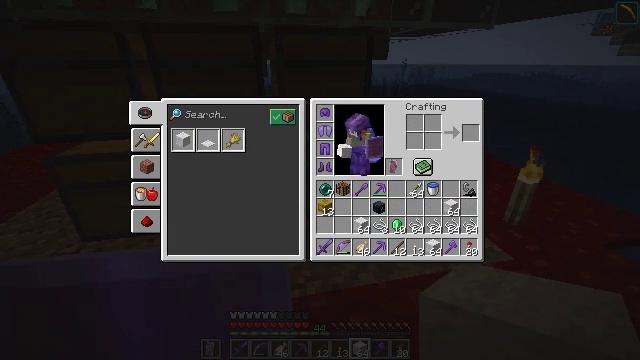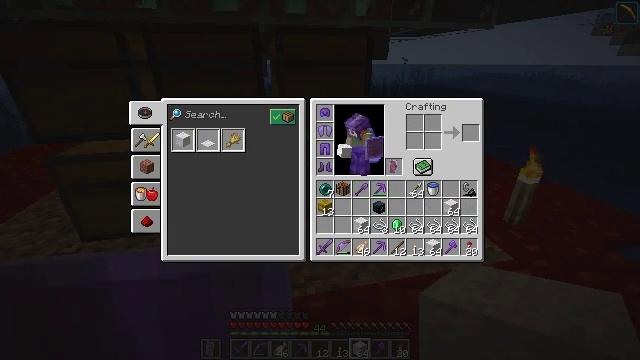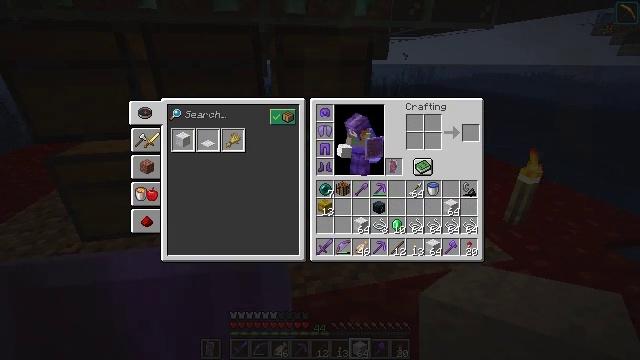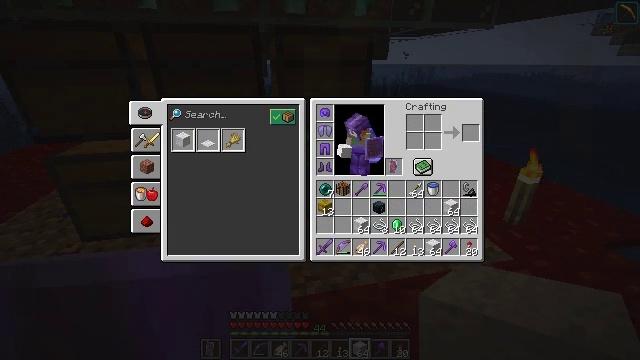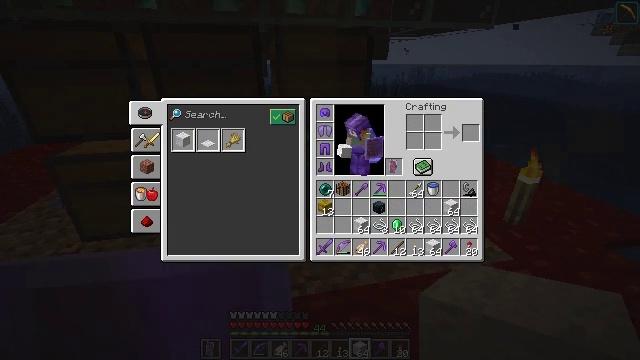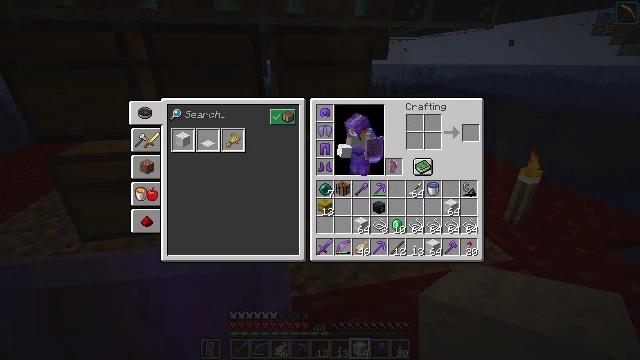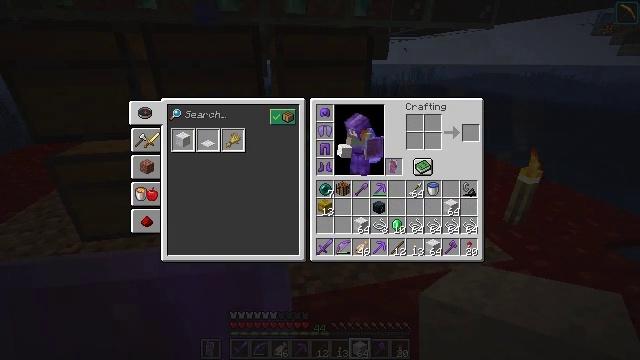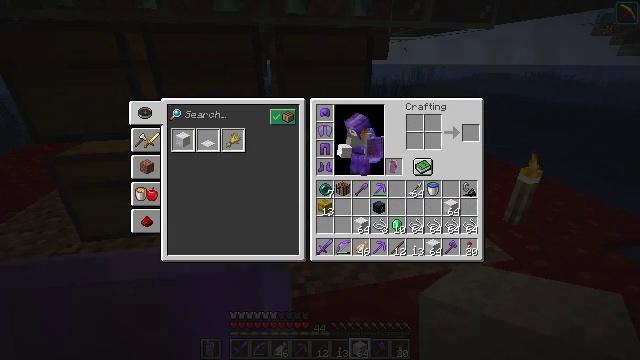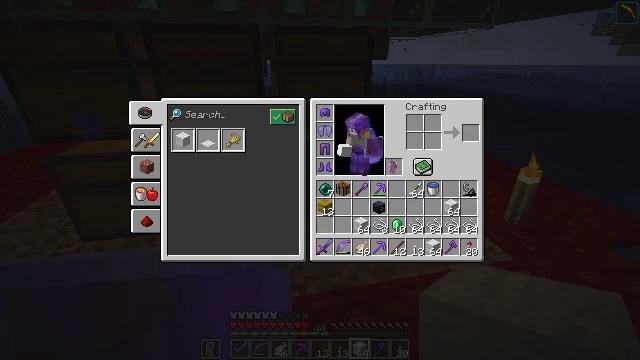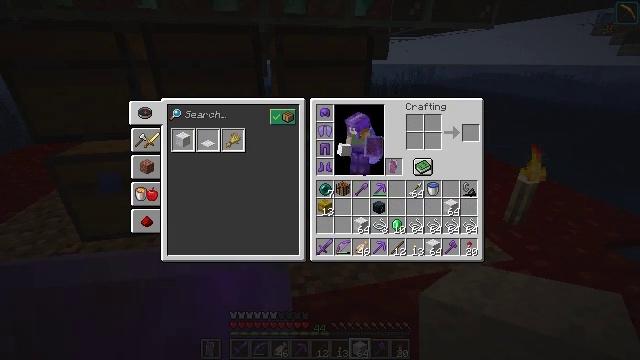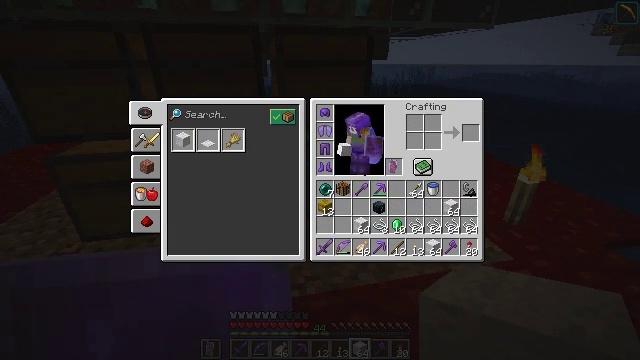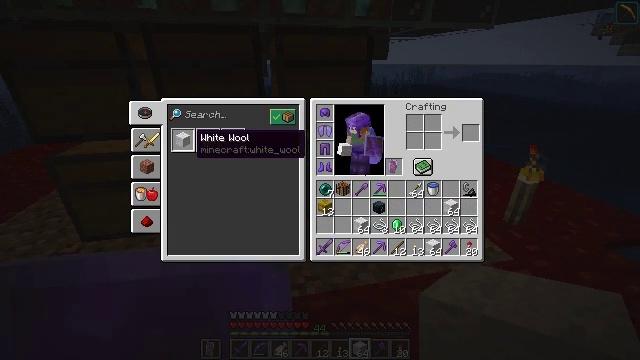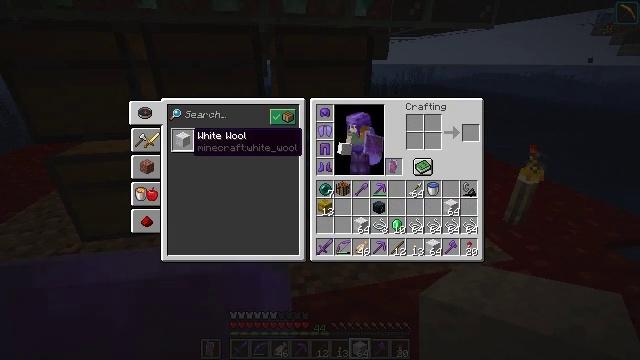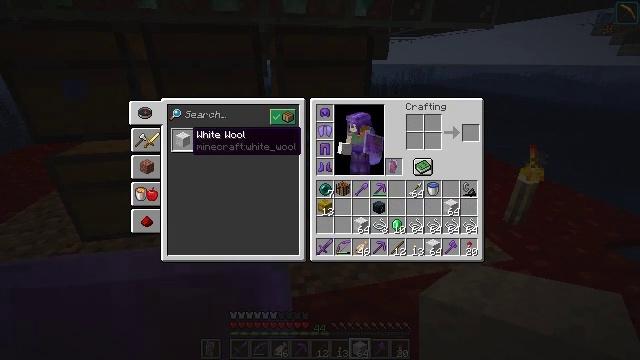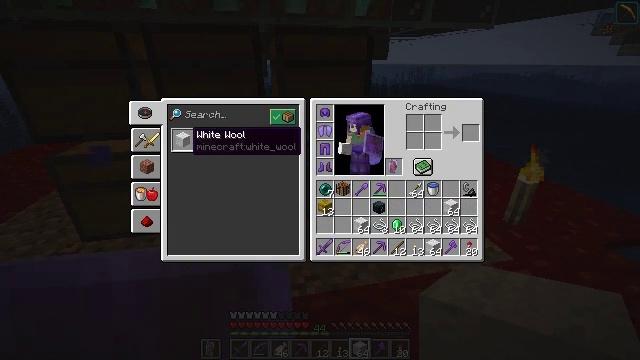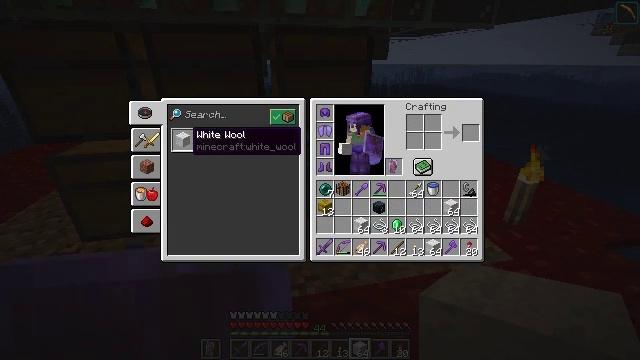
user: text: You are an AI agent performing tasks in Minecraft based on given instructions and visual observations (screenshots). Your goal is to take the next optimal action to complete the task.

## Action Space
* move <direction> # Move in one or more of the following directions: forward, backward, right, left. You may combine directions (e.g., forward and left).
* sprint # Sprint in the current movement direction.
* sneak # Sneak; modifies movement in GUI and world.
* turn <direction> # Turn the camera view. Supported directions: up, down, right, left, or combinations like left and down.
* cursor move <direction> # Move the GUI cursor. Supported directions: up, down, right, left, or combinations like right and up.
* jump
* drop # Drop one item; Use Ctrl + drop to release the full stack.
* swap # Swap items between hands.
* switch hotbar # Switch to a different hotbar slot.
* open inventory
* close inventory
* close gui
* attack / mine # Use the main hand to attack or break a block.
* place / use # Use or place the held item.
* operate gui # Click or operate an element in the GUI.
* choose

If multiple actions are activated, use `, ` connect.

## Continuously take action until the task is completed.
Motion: motion action
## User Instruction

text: Turn string into white wool in the crafting table.
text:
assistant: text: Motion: sneak, turn left
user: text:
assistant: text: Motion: sneak
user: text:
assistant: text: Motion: sneak
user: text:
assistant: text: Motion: sneak
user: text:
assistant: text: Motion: sneak
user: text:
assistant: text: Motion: sneak
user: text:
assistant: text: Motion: sneak, turn up
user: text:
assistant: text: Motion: sneak, turn left and up
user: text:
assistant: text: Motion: sneak, turn left
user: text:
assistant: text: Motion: sneak
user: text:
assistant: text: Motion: sneak, turn left and up
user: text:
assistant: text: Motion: sneak
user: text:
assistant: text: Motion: sneak
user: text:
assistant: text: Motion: sneak
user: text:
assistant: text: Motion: sneak
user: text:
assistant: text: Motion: sneak
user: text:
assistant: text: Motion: sneak, attack / mine
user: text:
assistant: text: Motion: sneak, attack / mine
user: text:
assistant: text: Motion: sneak, attack / mine
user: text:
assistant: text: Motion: sneak, attack / mine
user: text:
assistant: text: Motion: sneak, attack / mine
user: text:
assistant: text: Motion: sneak
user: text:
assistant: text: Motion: sneak, turn right
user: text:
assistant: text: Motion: sneak, turn right and up
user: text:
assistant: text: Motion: sneak, turn right and up
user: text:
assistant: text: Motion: sneak, turn right
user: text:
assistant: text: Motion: sneak, turn right
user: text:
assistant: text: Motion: sneak
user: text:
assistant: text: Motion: sneak
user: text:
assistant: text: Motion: sneak